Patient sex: F
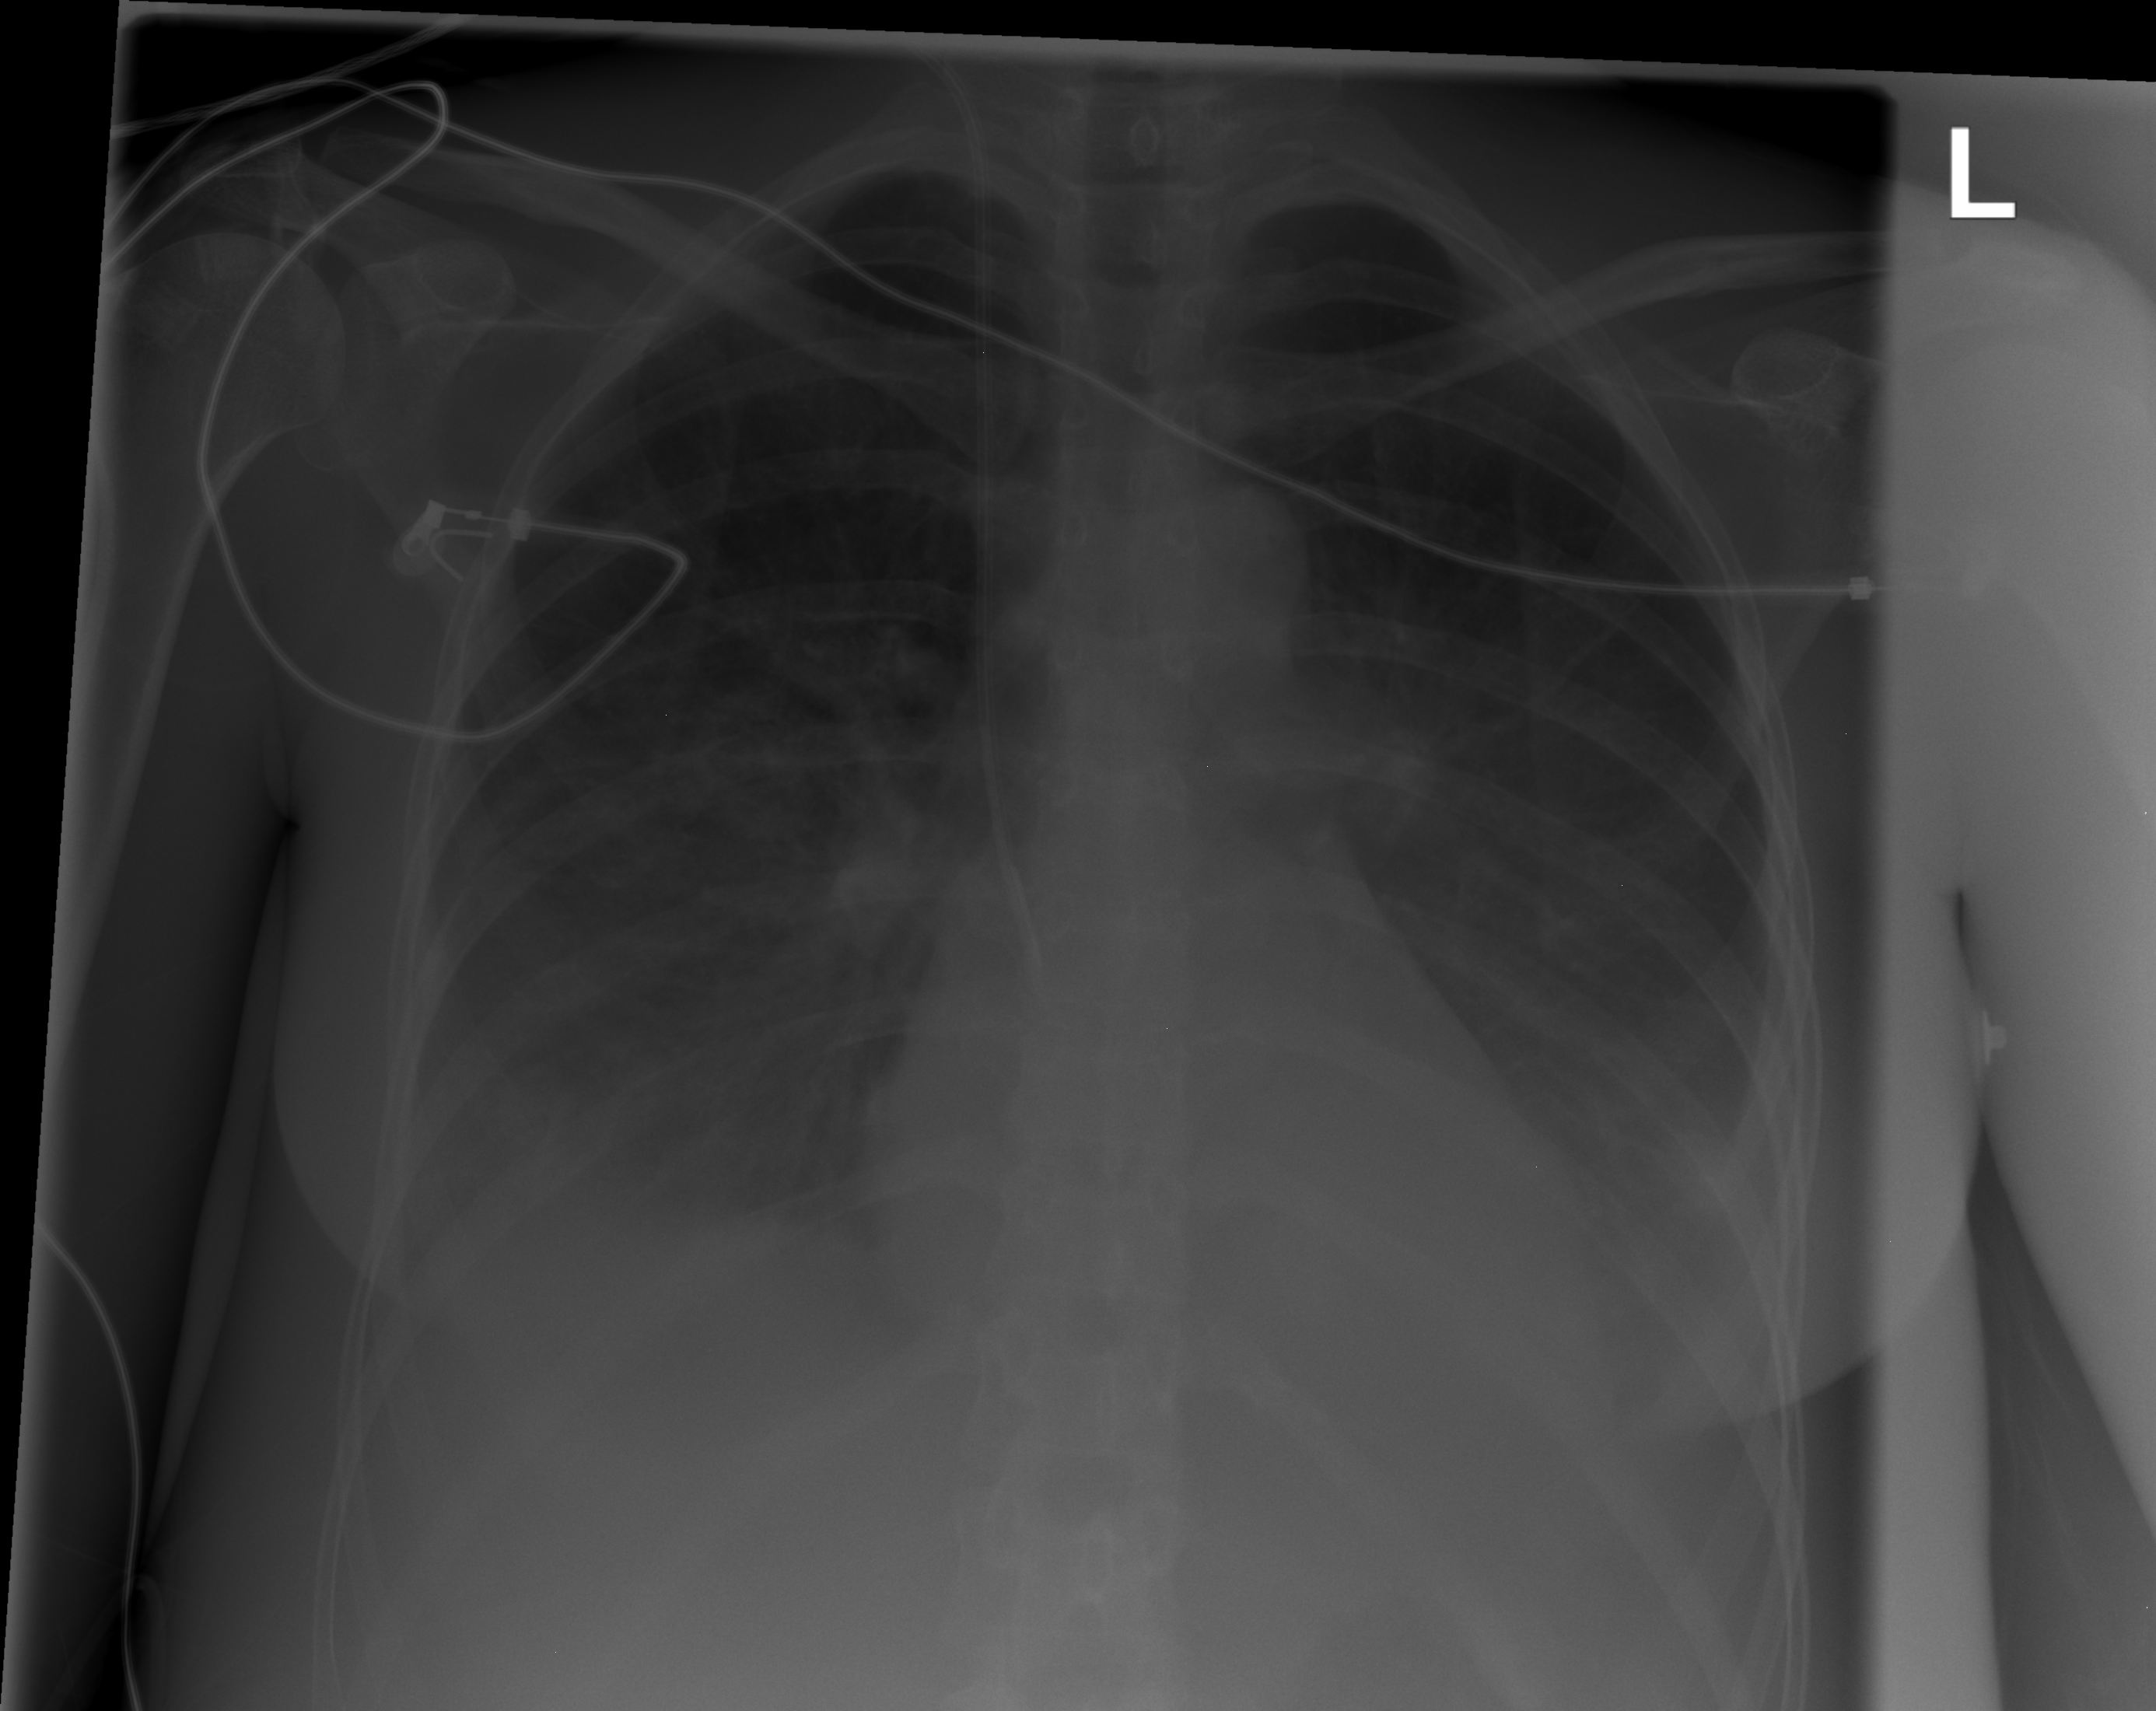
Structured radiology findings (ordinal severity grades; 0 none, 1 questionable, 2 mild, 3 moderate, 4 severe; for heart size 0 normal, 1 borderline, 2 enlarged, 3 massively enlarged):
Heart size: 0
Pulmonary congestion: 0
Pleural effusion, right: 2
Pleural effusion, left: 2
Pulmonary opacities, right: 0
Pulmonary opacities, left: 0
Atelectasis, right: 2
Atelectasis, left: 2